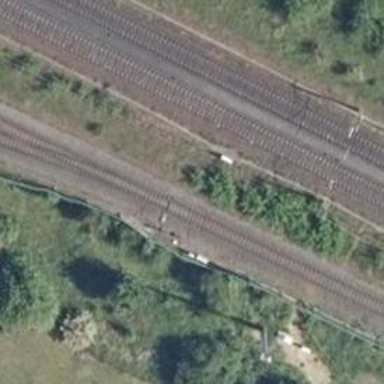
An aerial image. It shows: Railway signal.